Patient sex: M
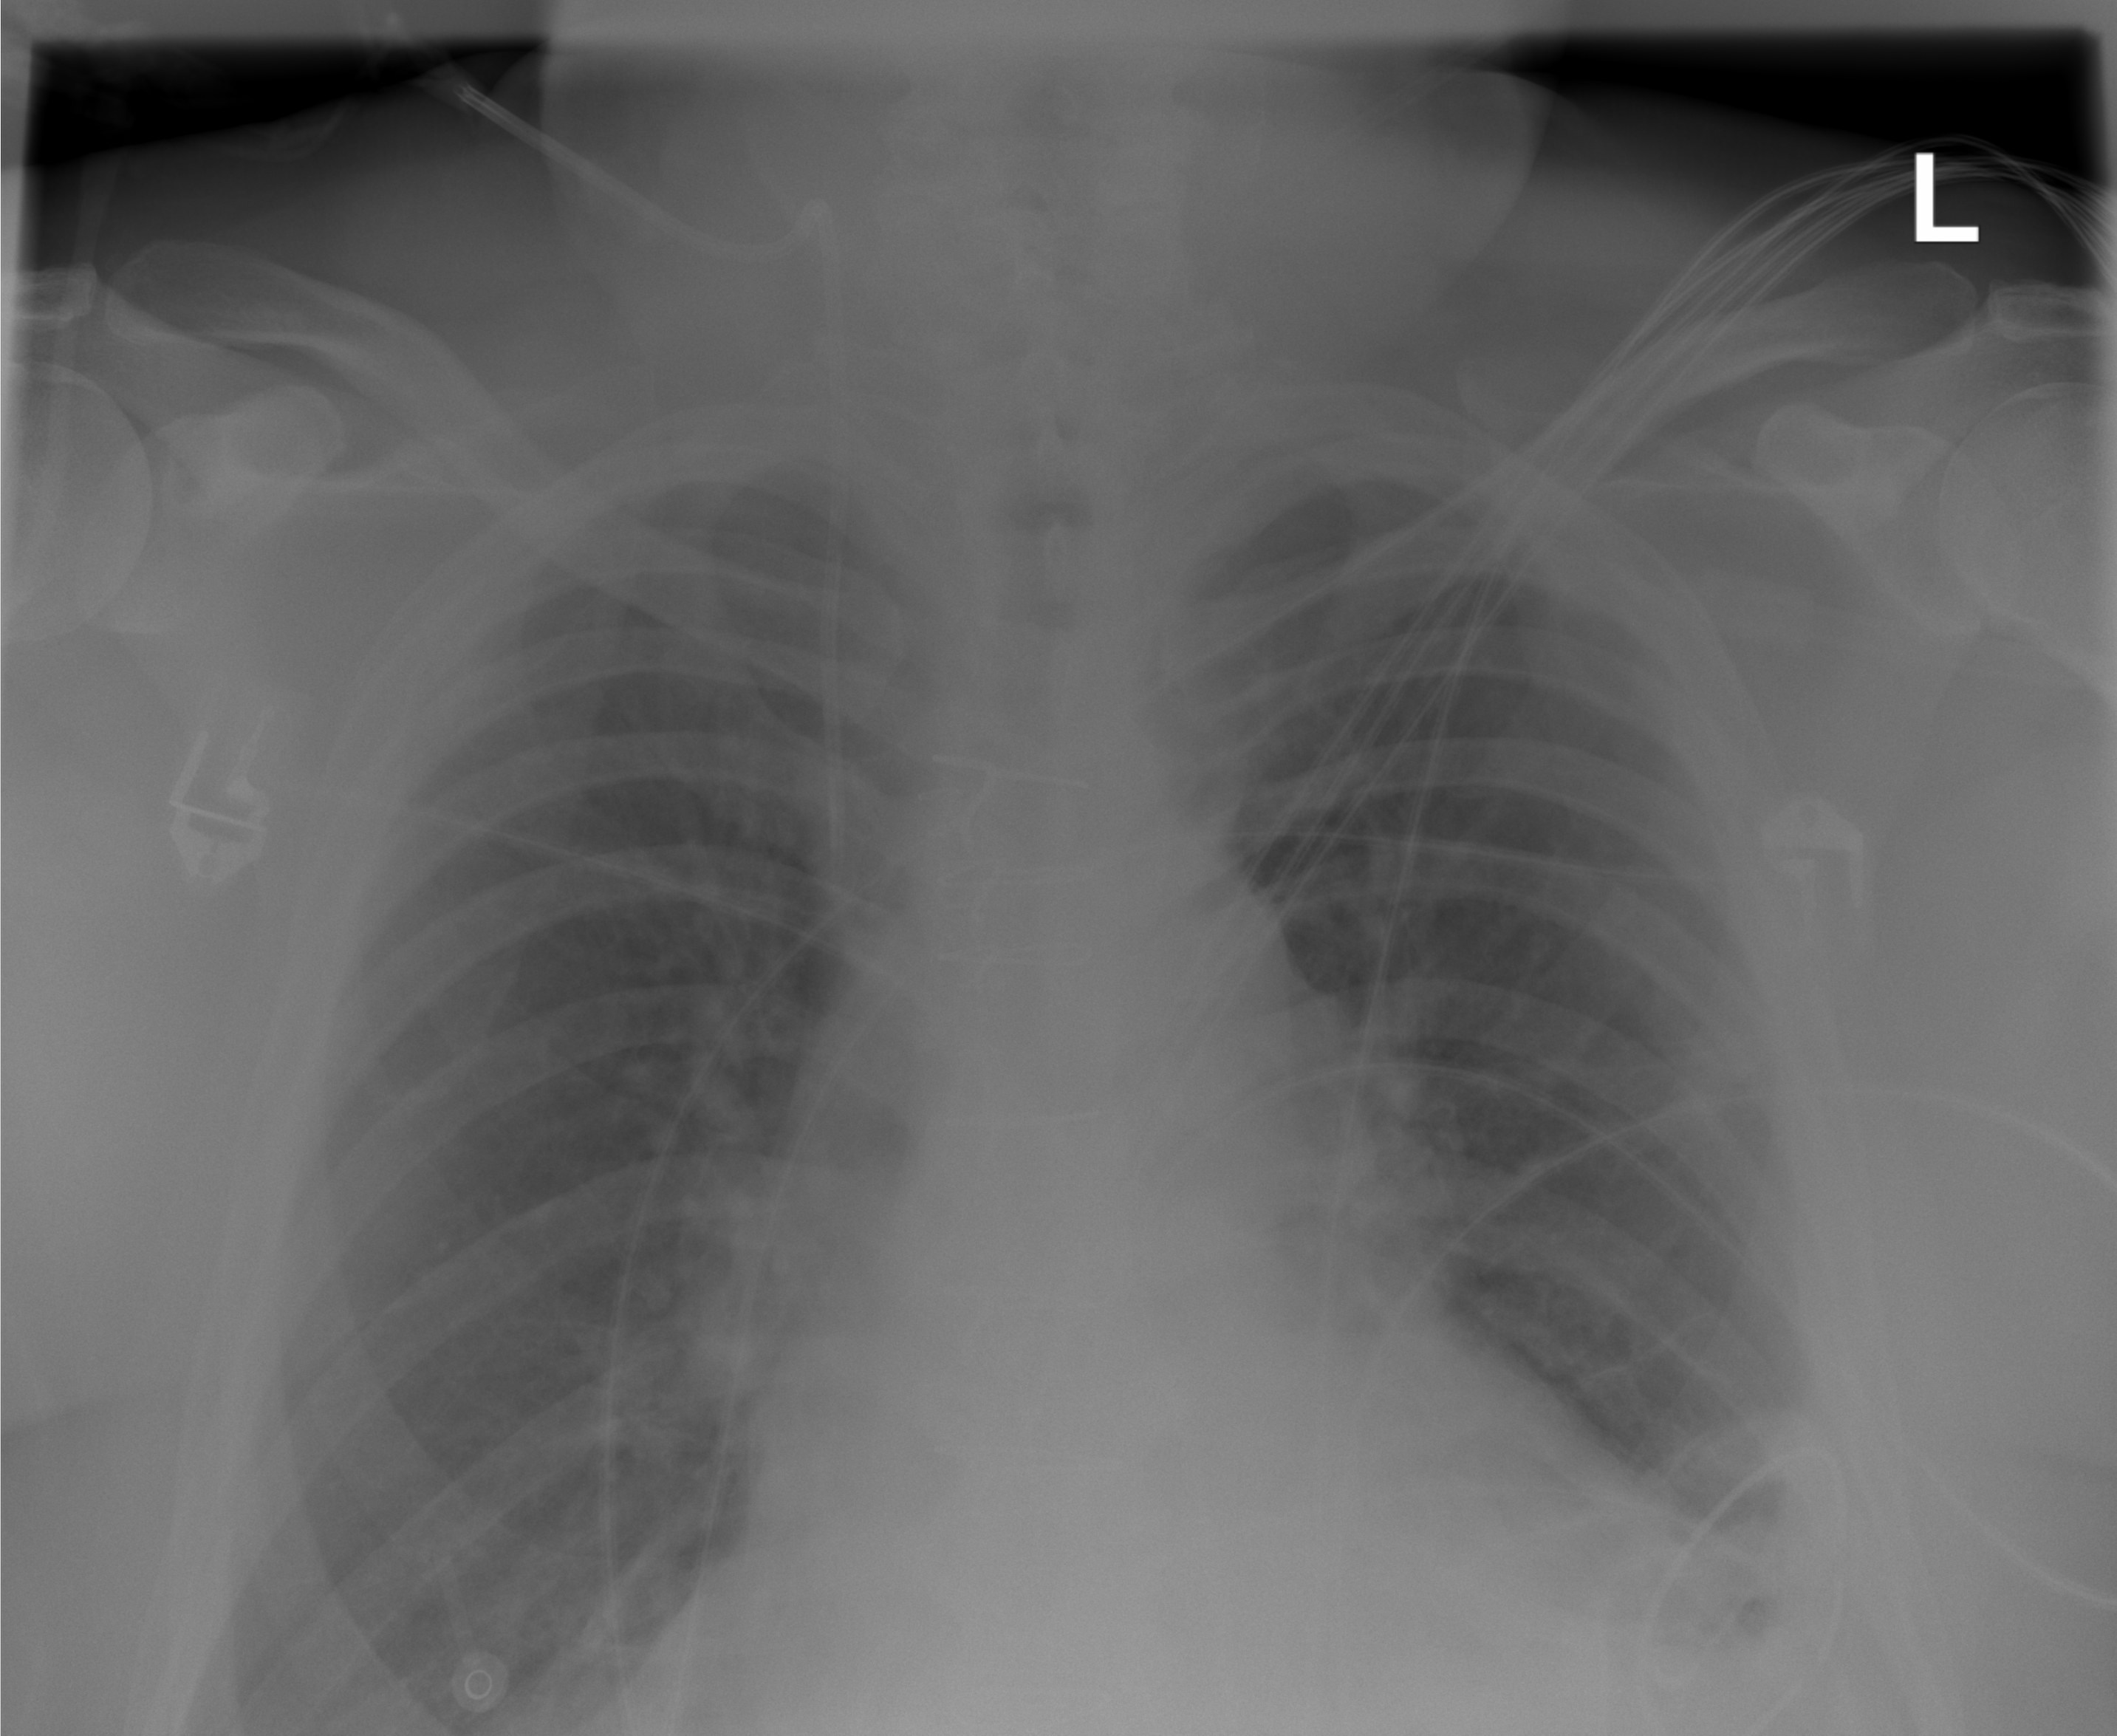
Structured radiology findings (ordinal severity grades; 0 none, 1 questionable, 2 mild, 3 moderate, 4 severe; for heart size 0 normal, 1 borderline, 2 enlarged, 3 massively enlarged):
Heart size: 0
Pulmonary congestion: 0
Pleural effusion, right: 0
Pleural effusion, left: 2
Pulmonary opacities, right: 0
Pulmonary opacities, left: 0
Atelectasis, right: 0
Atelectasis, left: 2